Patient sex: F
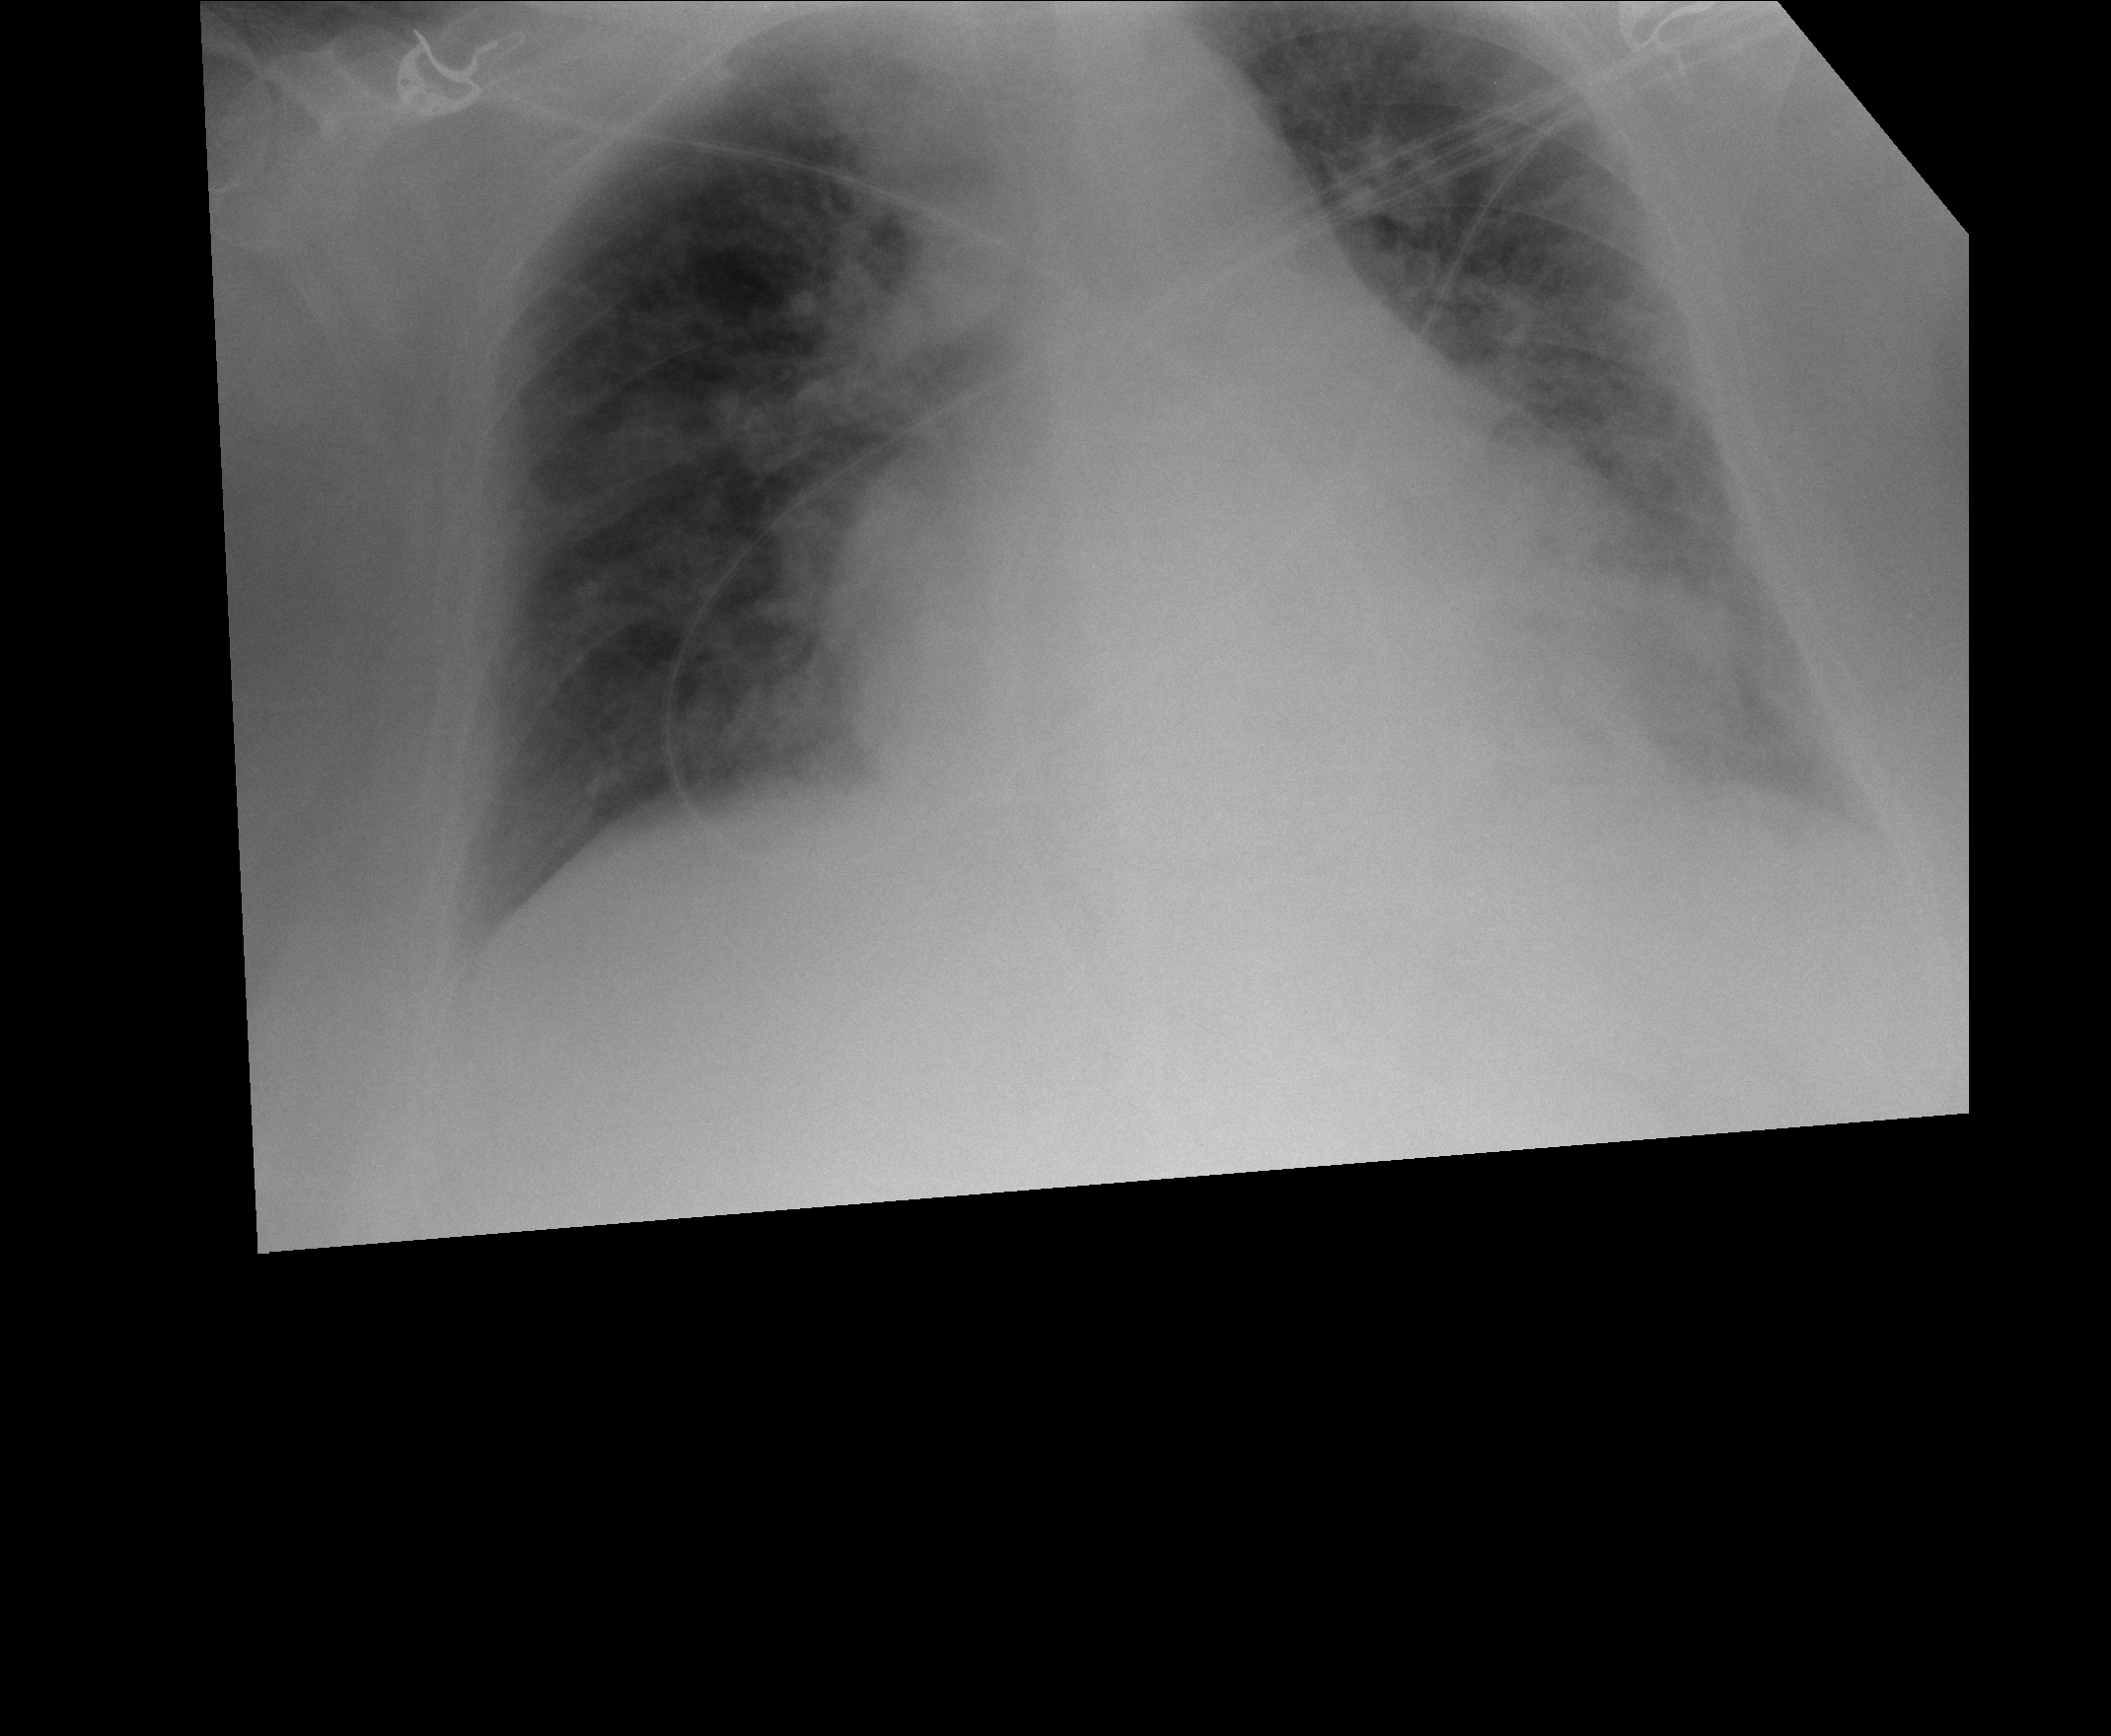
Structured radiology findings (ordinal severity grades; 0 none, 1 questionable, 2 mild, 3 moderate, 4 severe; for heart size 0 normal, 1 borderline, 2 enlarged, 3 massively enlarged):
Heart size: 2
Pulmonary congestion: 3
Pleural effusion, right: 2
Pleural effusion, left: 1
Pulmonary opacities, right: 2
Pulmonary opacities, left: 3
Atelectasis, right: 2
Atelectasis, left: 2